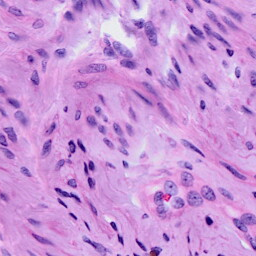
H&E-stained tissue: Cervix